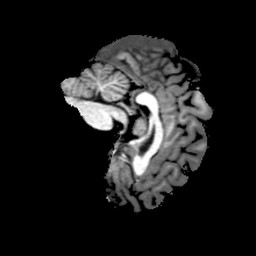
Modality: T1w
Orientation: sagittal
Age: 20
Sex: male
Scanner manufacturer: philips
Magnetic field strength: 3 T
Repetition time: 0.0082 s
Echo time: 0.0037 s